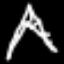
Label: The Eiffel Tower